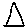
Label: triangle